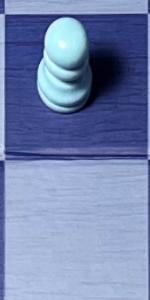
Label: Empty